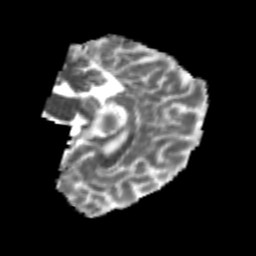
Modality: MD
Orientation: sagittal
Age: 22
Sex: female
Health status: healthy
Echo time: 0.074 s